Field crop: tomato
Growth stage: 1
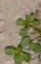
Species: portulaca